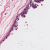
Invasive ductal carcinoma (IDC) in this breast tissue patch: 0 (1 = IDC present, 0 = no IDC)